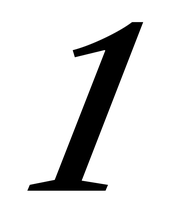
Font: LibreCaslonText-Italic_Medium_Italic